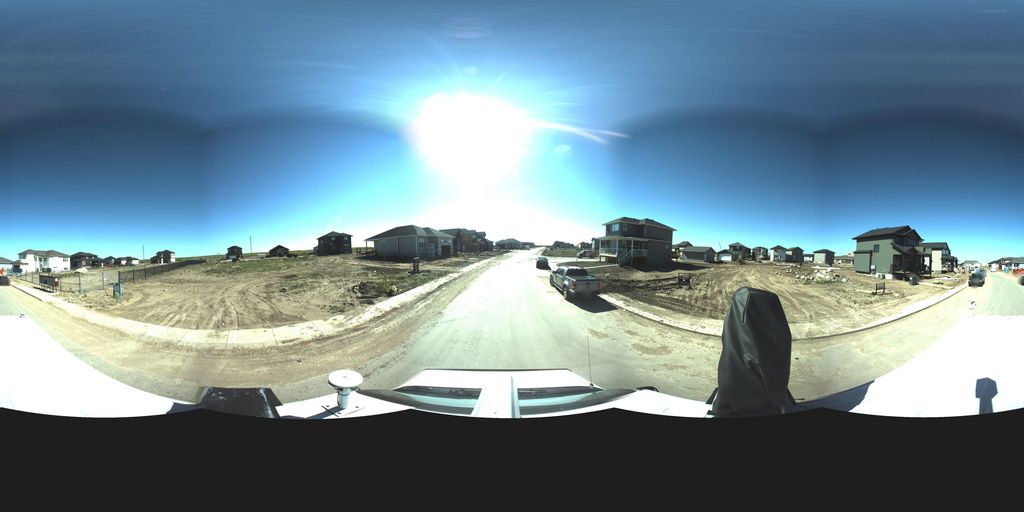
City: saskatoon